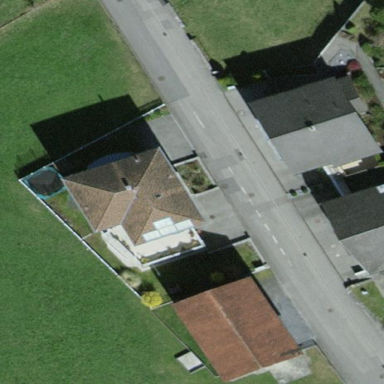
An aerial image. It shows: Detached building.